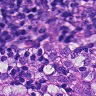
Metastatic tissue present: yes